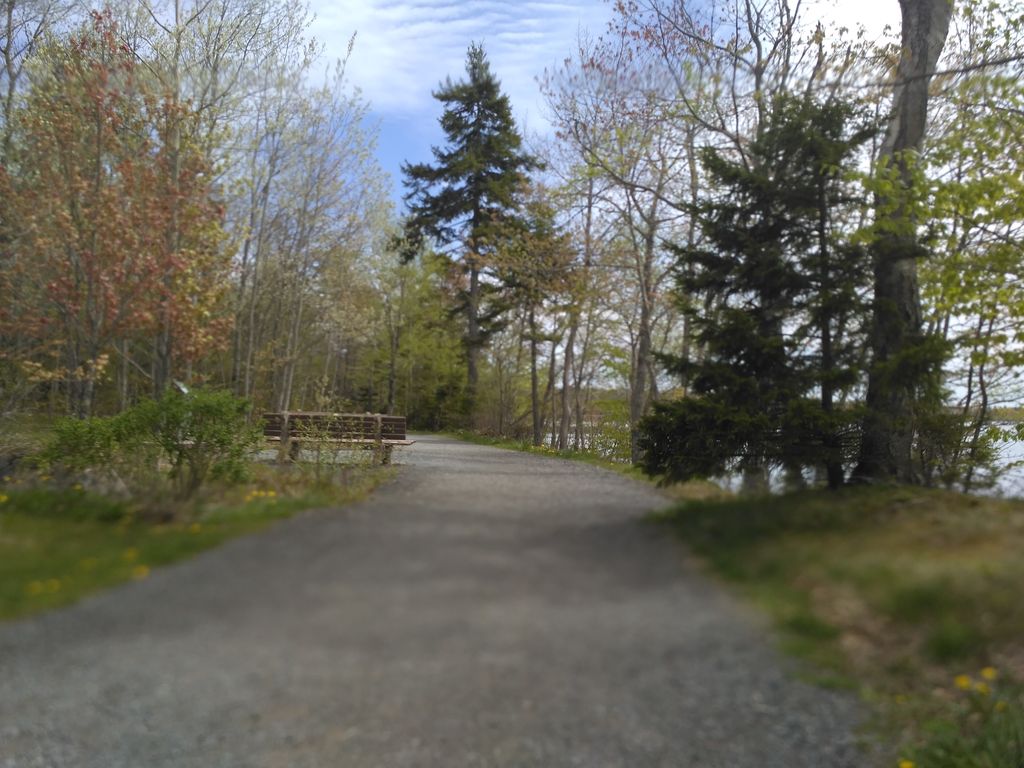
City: halifax